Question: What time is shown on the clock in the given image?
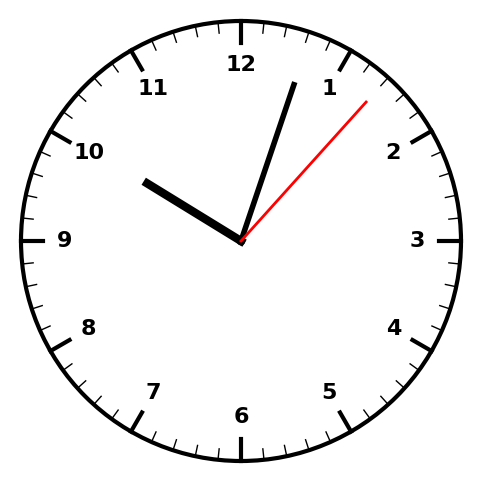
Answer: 10:03:07